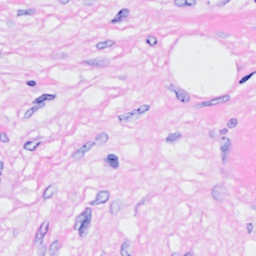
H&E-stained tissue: Breast